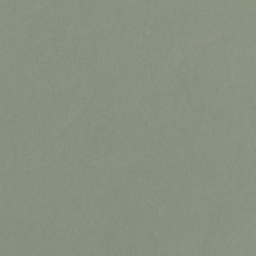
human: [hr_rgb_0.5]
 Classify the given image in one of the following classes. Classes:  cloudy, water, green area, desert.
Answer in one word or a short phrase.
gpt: cloudy